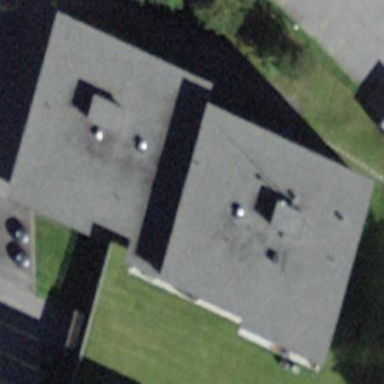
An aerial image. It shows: Building with flat roof.